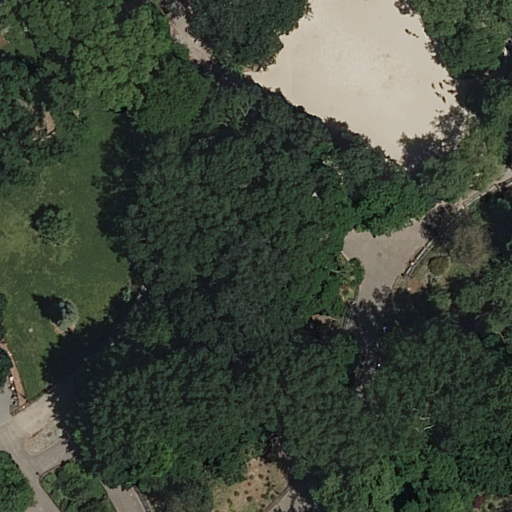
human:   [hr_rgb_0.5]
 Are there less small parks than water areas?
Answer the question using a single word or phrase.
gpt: no

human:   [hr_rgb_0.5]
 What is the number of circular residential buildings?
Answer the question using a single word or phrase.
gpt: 0

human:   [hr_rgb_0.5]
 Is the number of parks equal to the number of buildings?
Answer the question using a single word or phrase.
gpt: no

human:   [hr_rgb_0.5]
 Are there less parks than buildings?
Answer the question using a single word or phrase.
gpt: no

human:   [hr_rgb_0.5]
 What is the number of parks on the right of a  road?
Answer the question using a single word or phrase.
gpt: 1

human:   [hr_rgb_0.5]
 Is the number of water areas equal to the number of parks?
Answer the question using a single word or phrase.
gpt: no

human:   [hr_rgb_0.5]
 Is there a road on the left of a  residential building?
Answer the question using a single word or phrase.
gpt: no

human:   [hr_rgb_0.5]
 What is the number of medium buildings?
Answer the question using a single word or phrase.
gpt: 0

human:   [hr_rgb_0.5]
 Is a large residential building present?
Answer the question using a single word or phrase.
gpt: no

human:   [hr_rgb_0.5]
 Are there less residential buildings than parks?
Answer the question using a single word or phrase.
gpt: yes

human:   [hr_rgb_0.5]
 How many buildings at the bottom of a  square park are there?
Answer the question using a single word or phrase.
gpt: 0

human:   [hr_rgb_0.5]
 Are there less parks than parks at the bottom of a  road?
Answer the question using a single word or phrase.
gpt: no

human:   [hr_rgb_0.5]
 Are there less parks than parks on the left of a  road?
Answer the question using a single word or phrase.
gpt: no

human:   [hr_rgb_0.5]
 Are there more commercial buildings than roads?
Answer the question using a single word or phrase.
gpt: no

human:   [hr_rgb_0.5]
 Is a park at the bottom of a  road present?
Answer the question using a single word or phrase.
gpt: no

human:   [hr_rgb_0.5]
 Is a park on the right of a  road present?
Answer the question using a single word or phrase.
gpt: yes

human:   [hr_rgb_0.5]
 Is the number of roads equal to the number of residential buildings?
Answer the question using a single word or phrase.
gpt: no

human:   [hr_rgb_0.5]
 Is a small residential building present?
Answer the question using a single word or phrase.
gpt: no

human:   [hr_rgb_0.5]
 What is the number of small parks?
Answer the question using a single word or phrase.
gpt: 0

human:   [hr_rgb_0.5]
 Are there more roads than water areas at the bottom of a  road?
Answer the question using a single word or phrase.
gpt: yes

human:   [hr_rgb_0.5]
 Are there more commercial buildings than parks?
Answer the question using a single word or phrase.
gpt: no

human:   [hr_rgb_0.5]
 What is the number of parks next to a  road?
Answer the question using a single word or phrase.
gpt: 1

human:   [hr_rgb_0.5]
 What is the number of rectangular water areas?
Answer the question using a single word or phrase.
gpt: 0

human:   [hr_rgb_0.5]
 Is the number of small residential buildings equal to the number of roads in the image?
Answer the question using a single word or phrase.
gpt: no

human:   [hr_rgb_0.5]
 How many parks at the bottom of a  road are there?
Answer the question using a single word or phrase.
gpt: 0

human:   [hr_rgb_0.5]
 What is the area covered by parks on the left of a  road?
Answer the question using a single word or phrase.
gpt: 0m2

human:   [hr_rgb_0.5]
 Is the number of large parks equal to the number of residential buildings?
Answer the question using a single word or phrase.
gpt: no

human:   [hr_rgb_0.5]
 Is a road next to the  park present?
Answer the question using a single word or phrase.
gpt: yes

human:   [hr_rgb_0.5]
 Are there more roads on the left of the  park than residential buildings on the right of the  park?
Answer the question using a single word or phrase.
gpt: yes

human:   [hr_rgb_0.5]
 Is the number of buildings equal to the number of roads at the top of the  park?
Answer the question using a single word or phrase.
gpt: yes

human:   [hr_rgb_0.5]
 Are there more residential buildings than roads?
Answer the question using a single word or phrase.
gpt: no

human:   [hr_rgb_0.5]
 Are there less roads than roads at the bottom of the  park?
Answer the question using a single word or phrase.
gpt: no

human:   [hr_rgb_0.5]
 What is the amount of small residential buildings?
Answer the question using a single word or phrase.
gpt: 0

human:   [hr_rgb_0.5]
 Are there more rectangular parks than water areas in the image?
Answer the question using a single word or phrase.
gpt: yes

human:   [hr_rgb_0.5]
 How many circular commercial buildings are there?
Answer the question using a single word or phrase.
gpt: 0

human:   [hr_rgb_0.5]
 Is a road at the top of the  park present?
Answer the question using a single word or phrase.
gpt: no